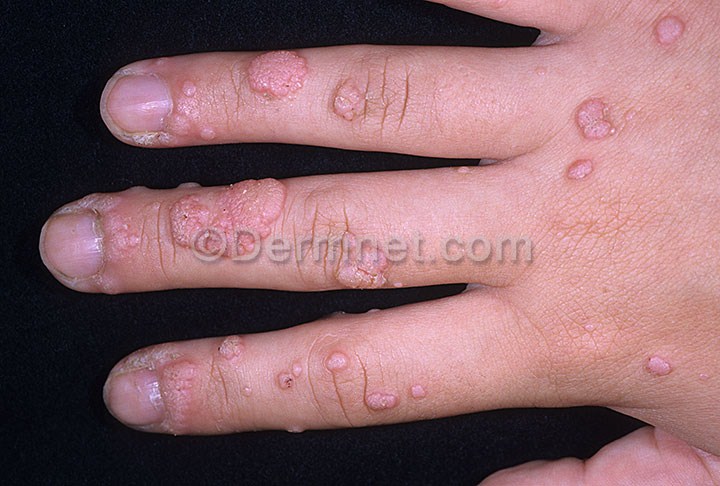
Disease: Warts Molluscum and other Viral Infections